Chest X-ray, AP view. Patient: 34 years old, sex M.
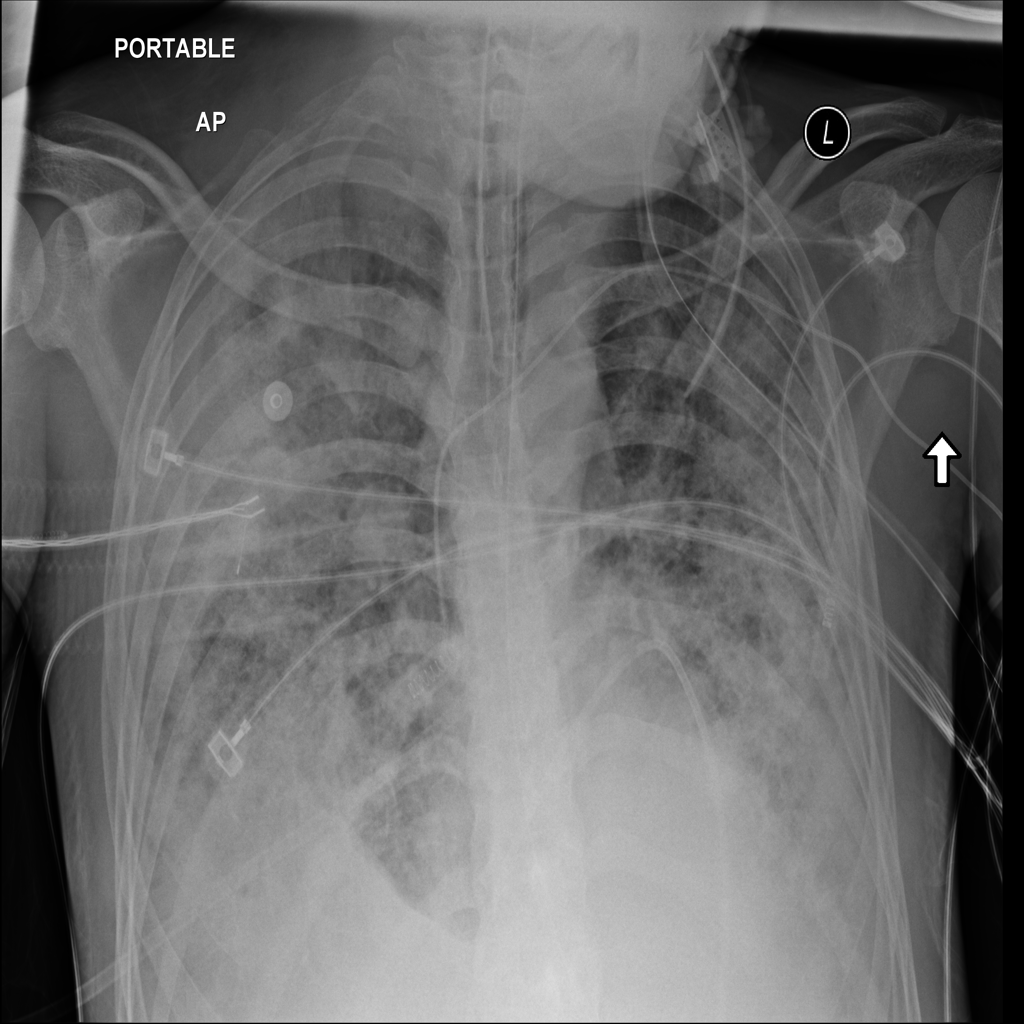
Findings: Infiltration, Mass